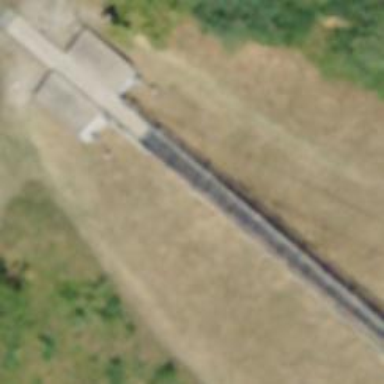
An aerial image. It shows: Metal path bridge with simple-suspension structure.